Question: I want to create a text view which will support highlighting of basic things, like links and hashtags. The similar features can be found in Twitter.app:

It is not necessary to support clicking on those links, just need to highlight all things properly while user is editing contents of text view.
The question is, what is the best way to do that? I don't really want to use heavy-weight syntax highlighting libraries, but I didn't find any simple and small libraries to highlight only a few things.
Should I parse text and highlight it by myself? If I should, what libraries can I use to tokenise text, and what libraries will allow me to make live highlighting?
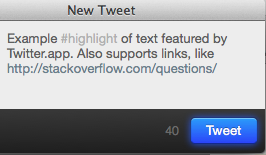
Answer: Yes, if you want that light-weight use your own parsing to find relevant parts and then use the 'textStorage' of NSTextView to change text attributes for the found range.